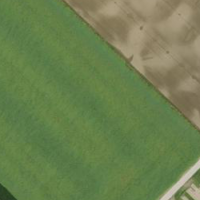
EUNIS habitat code: 52
Species observed at this site:
Senecio vulgaris